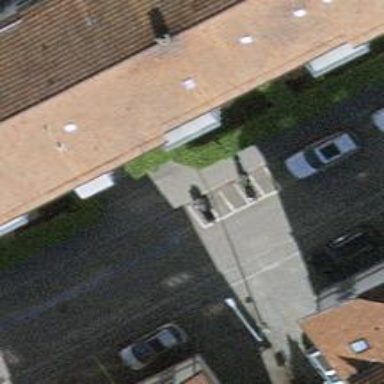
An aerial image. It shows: Bicycle parking area.